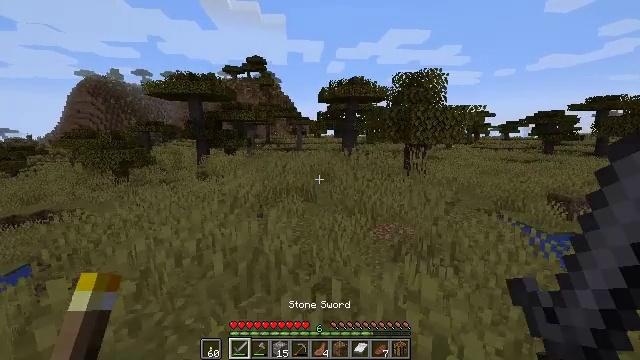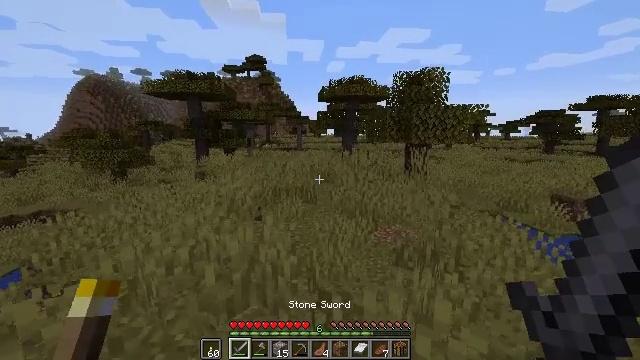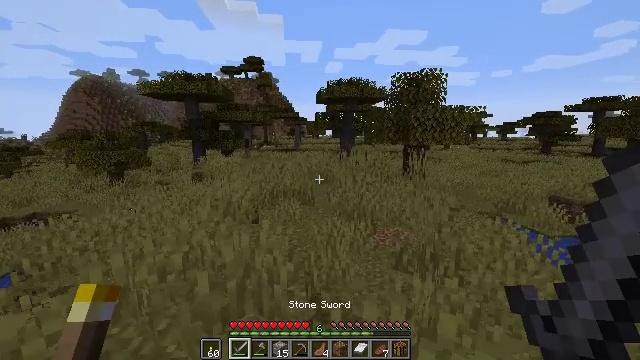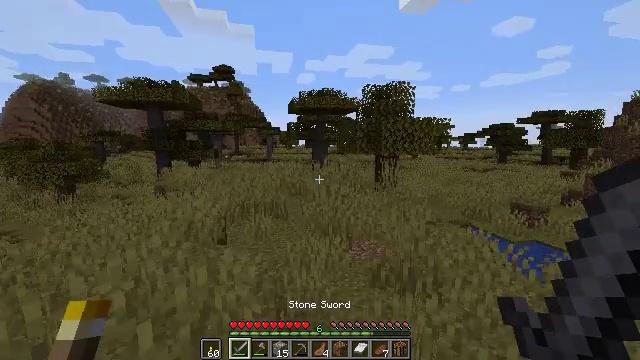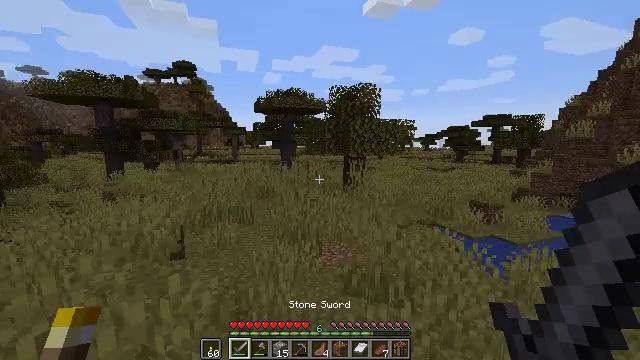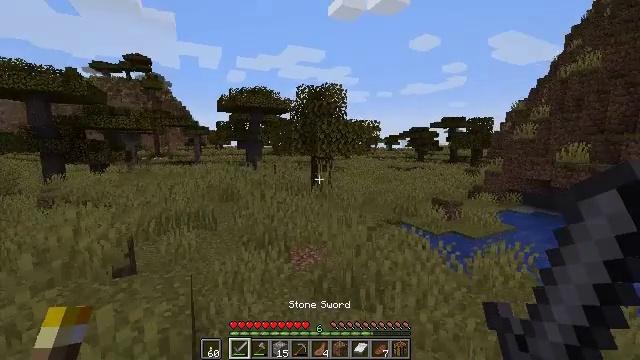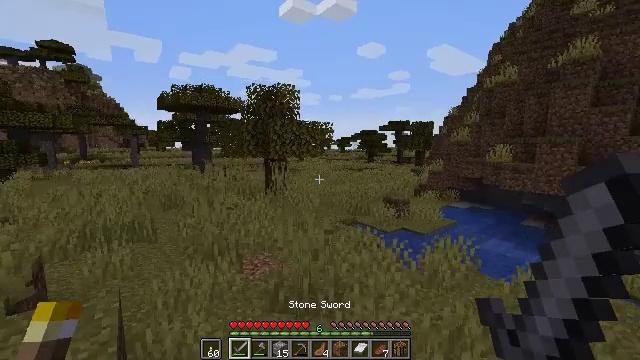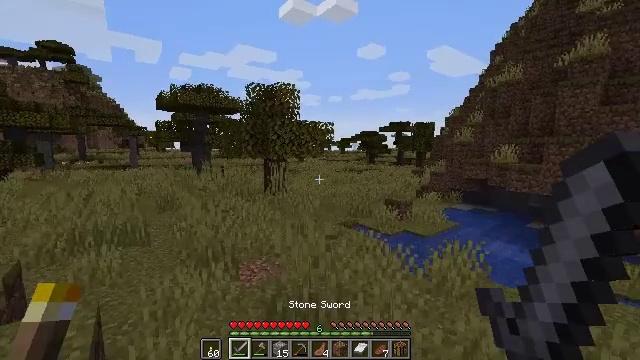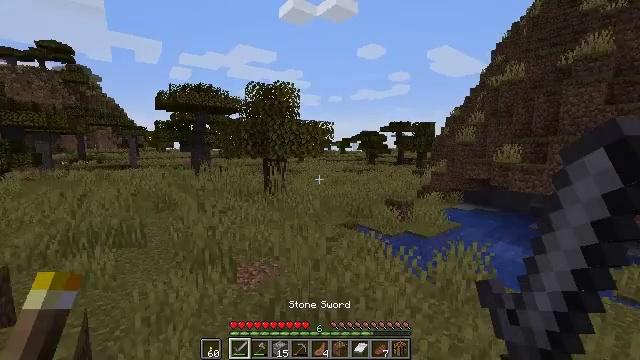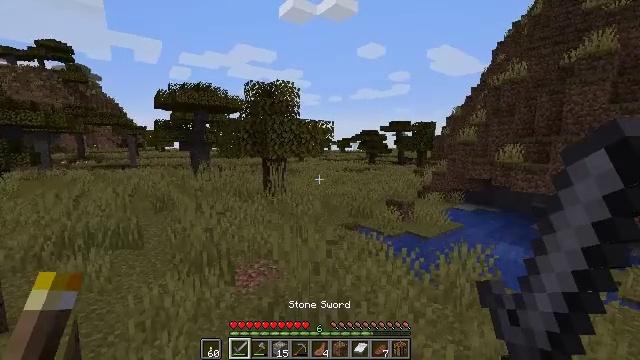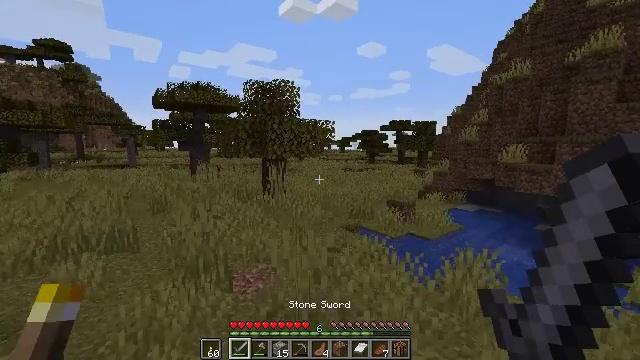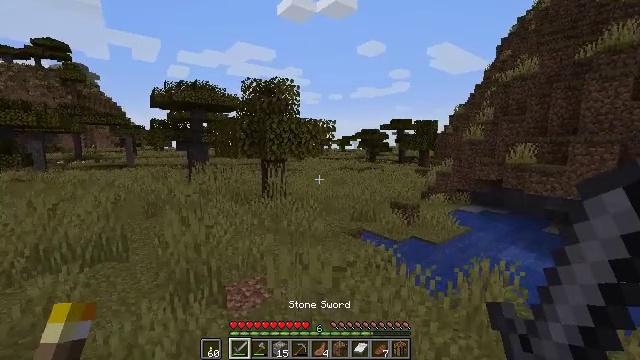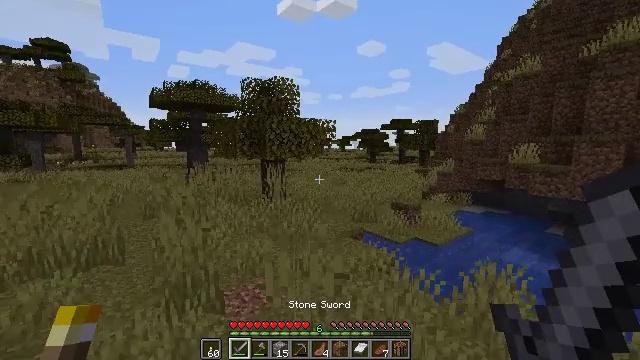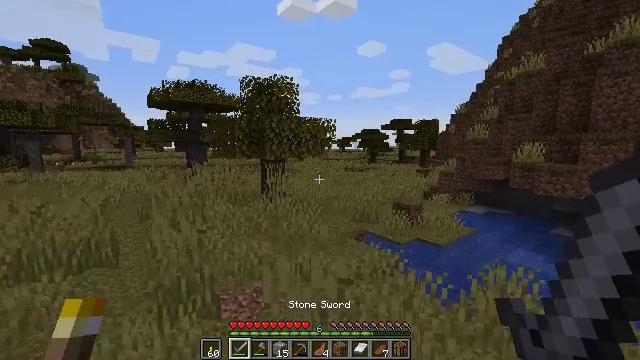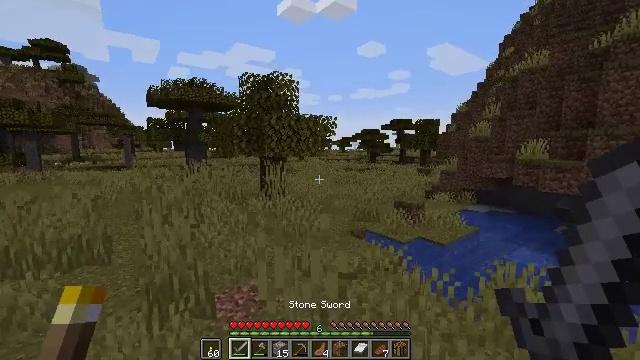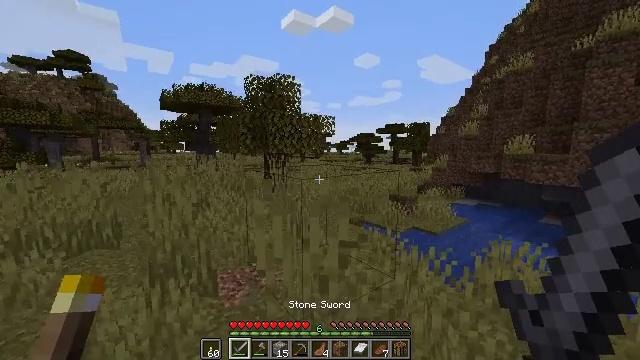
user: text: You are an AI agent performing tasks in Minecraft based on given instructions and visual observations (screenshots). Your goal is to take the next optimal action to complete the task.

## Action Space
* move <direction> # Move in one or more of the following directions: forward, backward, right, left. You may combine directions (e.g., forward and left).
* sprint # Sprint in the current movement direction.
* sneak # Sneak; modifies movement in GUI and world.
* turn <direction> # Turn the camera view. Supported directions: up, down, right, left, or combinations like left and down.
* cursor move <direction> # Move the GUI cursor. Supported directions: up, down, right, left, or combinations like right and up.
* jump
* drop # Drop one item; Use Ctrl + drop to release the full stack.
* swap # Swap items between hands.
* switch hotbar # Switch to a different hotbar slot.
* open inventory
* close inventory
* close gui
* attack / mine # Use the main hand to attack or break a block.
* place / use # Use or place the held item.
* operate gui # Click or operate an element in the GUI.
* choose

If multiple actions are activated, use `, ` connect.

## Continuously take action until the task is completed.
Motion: motion action
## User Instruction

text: Collect sand to make glass.
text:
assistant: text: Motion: move forward
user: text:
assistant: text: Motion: move forward
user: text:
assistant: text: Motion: move forward, turn right and up
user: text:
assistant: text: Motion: move forward, turn right
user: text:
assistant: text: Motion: move forward, turn right
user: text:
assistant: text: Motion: move forward, turn right
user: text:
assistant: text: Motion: move forward
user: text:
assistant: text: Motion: move forward
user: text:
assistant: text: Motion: move forward
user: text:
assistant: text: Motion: move forward
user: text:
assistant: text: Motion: move forward
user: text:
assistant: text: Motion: move forward
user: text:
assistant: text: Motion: move forward
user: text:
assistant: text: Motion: move forward, sprint
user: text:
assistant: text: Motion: move forward, sprint
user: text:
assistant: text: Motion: move forward, sprint
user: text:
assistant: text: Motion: move forward, sprint
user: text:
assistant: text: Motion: move forward, sprint, turn left
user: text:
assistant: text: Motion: move forward, sprint, turn left
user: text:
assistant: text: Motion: move forward, sprint, turn left
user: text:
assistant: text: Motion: move forward, sprint, turn left
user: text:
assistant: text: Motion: move forward, sprint, turn left
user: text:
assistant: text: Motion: move forward, sprint
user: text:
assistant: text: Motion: move forward, sprint
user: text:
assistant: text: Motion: move forward, sprint
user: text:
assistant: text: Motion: move forward, sprint
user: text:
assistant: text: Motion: move forward, sprint, turn left
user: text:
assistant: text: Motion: move forward, sprint, turn left
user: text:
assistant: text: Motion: move forward, sprint
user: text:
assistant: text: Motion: move forward, sprint